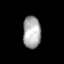
Tissue: lung
Cell type: Epithelial cells
Senescence score: 0.1676
Nuclear area (px): 560
Mean DAPI intensity: 171.123